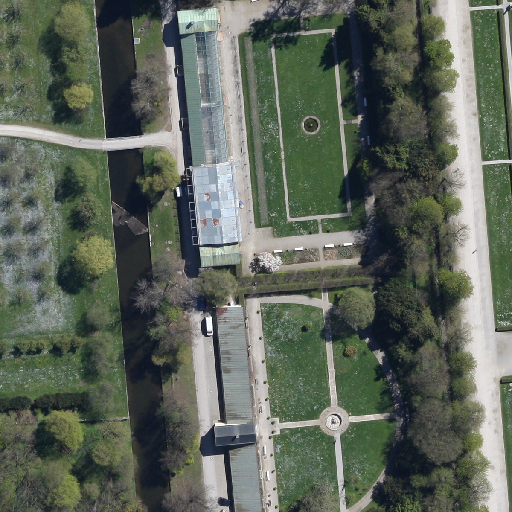
Referring expression: road